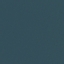
Label: SeaLake